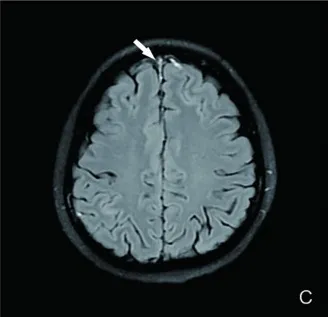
MRI and CTV of the patient's brain showing multiple intracranial thrombosis in the venous sinus. (C) T2 flare imaging indicating superior sagittal sinus thrombosis (indicated by the arrow). T2-enhanced imaging showing the same results as those shown in.
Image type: radiology (mri)